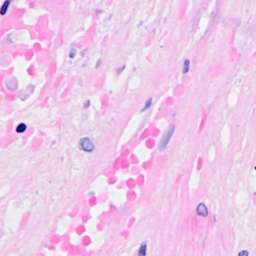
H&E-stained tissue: Breast